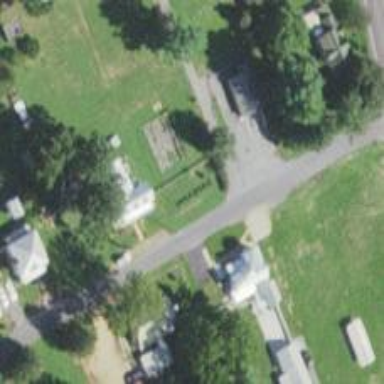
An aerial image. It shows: Park located in historic district.